Question: '''
Protected Sub Page_Load(ByVal sender As Object, ByVal e As System.EventArgs) Handles Me.Load
Dim dt As New DataTable
dt = CType(Session("buyitems"), DataTable)
If (dt Is Nothing) Then
Label5.Text = dt.Rows.Count.ToString()
Else
Label5.Text = "0"
End If
End Sub
Protected Sub DataList1_ItemCommand(source As Object, e As DataListCommandEventArgs) Handles DataList1.ItemCommand
Dim dlist As DropDownList = CType(e.Item.FindControl("DropDownList1"), DropDownList)
Response.Redirect("AddToCart.aspx?id=" + e.CommandArgument.ToString() + "&quantity=" + dlist.SelectedItem.ToString)
End Sub
'''
I get the exception of 'System.NullreferenceException' as "Object reference is not set to an instance of an object:

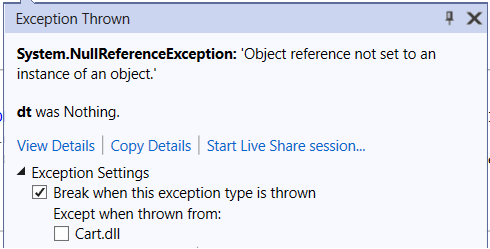
Answer: If you have a 'DataTabl'e stored in the 'Session' variable 'buyitems' then do not create a 'New' one when you declare the local variable.
I think you just reversed assignments in the 'If' statement.
It seems that there is not a 'DataTable' in the 'Session' variable.
'''
Protected Sub Page_Load(ByVal sender As Object, ByVal e As System.EventArgs) Handles Me.Load
Dim dt As DataTable
dt = CType(Session("buyitems"), DataTable)
If dt Is Nothing Then
Label5.Text = "0"
Else
Label5.Text = dt.Rows.Count.ToString()
End If
End Sub
'''